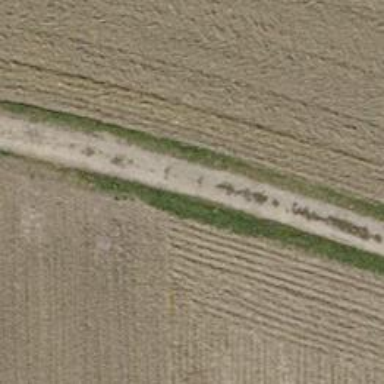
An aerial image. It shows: Well-maintained track road with grade 1 tracktype.